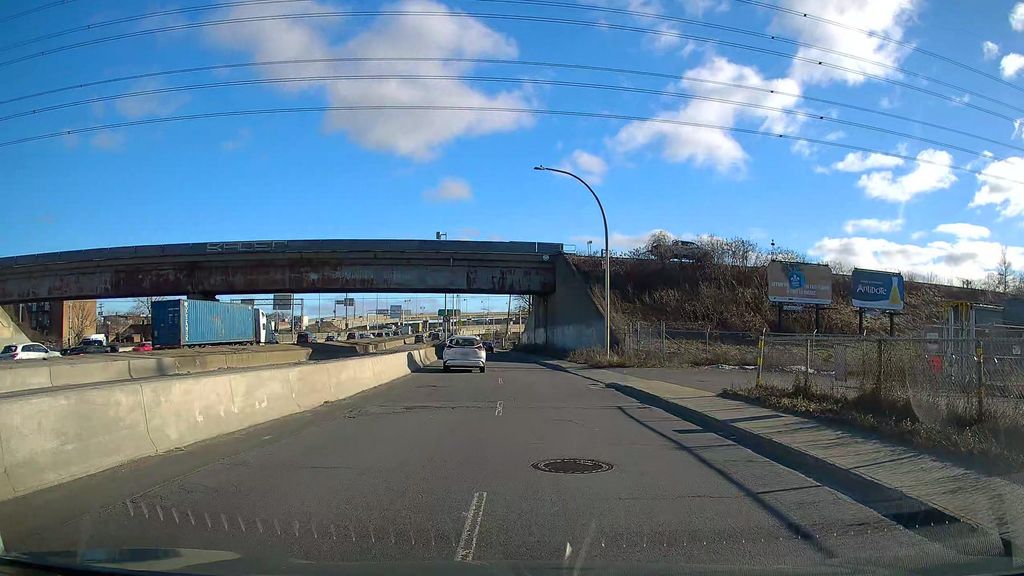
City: montreal